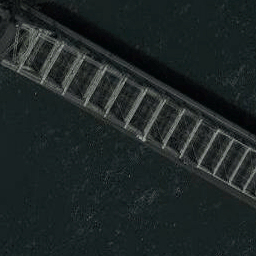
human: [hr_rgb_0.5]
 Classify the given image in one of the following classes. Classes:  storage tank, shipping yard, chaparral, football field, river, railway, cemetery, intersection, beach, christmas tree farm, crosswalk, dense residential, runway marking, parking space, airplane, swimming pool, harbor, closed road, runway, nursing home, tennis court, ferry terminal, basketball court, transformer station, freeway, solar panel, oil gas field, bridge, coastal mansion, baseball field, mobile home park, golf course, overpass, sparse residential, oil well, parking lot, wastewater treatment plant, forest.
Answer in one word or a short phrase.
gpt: bridge